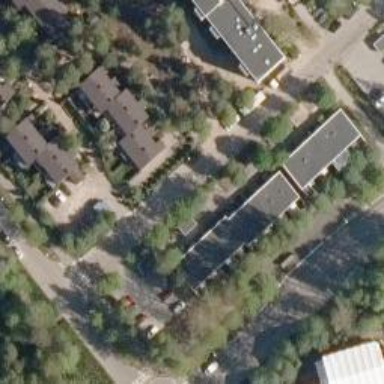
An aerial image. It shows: White terrace building with flat roof.